Question: I am lacking of a better term to describe this UX. It is basically a content container that is scrollable. Depending on the scrolling position, the top or bottom edge of container would light up (or change style) to indicate there is content at either of the direction. For example, when you go to Yahoo.com, and scroll down a little, the top edge of the scrollable section would turn purple, indicating there is content at the top that's outside of the viewport. (See image below)
I wonder if there is already some well known script library that can achieve this so I don't have to reinvent the wheel.

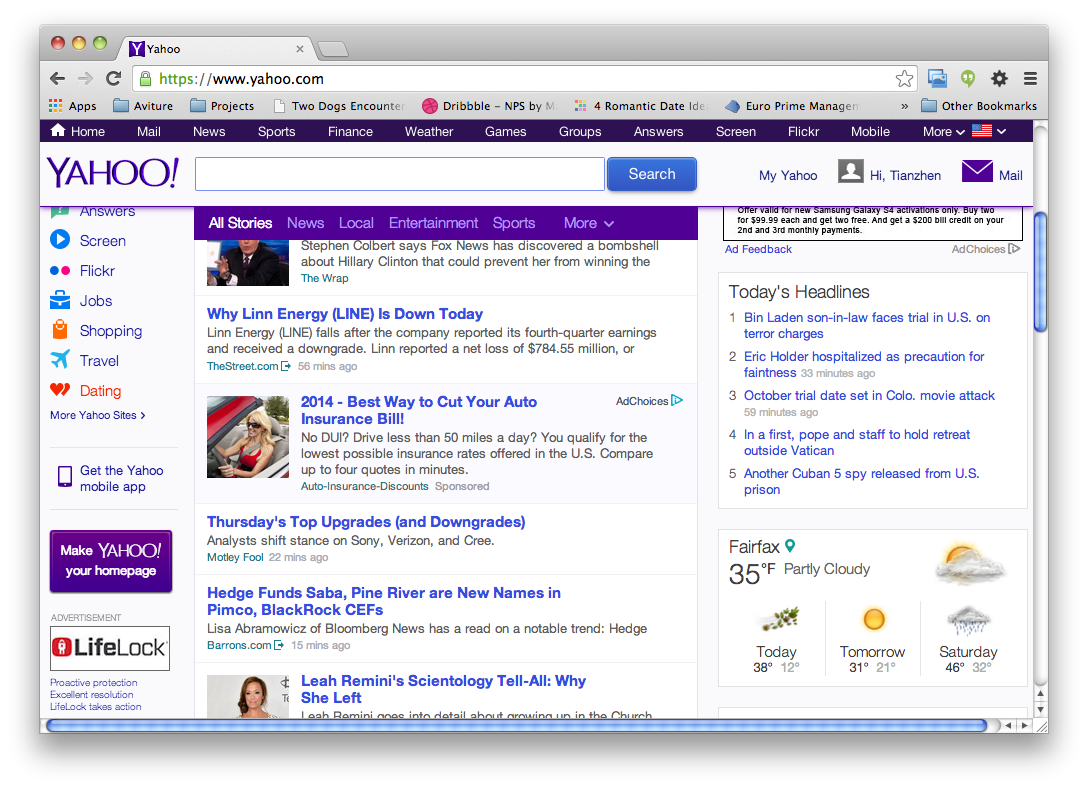
Answer: This is a fairly custom concept, but you can see how to get started by looking at the way Bootstrap's Affix method works: <URL>
Essentially you will need to have a scroll event listener which tracks what the position is that a user is scrolled on a container. When the scroll position reaches certain breakpoints, the listener function will trigger CSS classes which may do a variety of things.